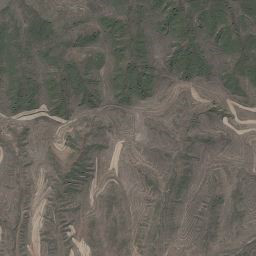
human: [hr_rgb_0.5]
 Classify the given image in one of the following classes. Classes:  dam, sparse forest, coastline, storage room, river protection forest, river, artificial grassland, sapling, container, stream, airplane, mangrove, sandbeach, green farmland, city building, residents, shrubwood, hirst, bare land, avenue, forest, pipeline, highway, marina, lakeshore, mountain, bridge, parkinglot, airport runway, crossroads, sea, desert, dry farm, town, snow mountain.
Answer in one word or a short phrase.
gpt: mountain